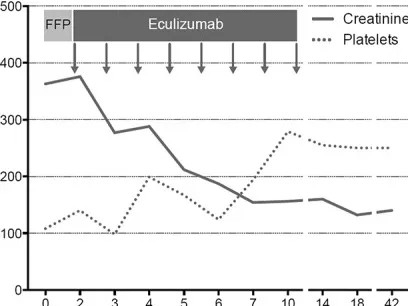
B: Case 2, induction therapy with 8 doses of eculizumab. Serum creatinine and thrombocytes from admission to last-follow up (week 42). FFP = fresh frozen plasma.
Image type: pathology (immunostaining)